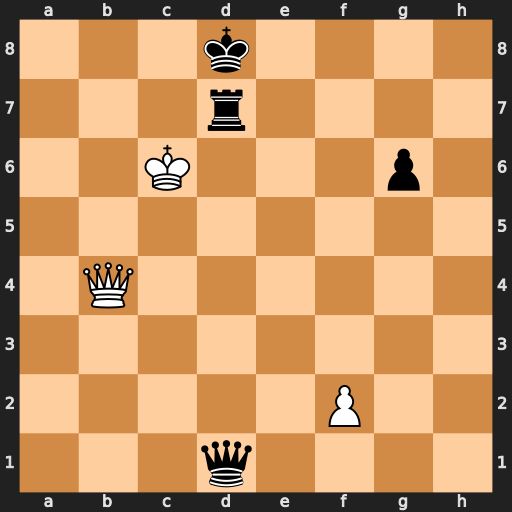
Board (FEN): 3k4/3r4/2K3p1/8/1Q6/8/5P2/3q4
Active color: w
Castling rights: -
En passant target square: -
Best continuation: Qf8#